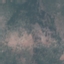
Label: HerbaceousVegetation